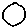
Label: circle